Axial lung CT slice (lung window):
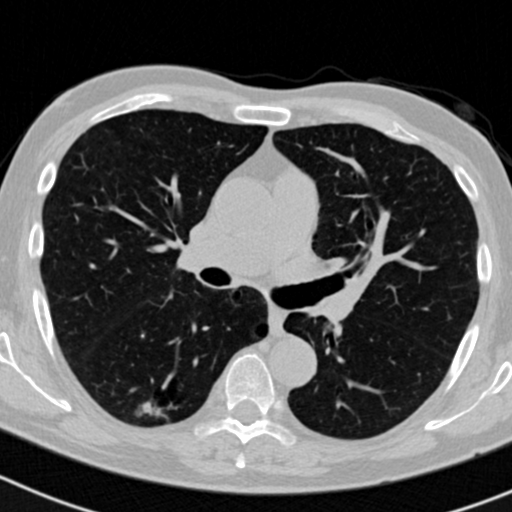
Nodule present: yes
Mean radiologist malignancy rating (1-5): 4.333